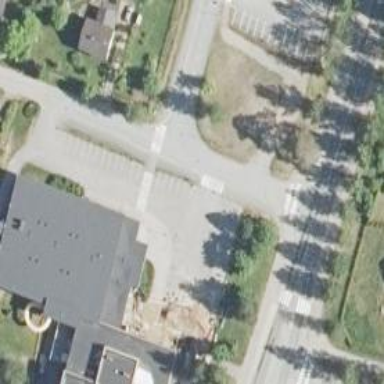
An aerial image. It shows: Zebra crossing on the road.